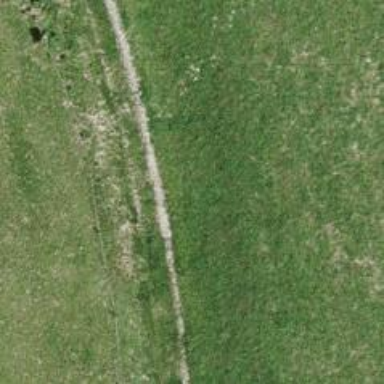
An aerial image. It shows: Track with grade5 tracktype.